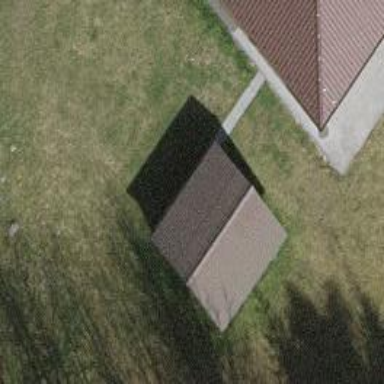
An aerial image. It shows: Garage.